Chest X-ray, AP view. Patient: 6 years old, sex M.
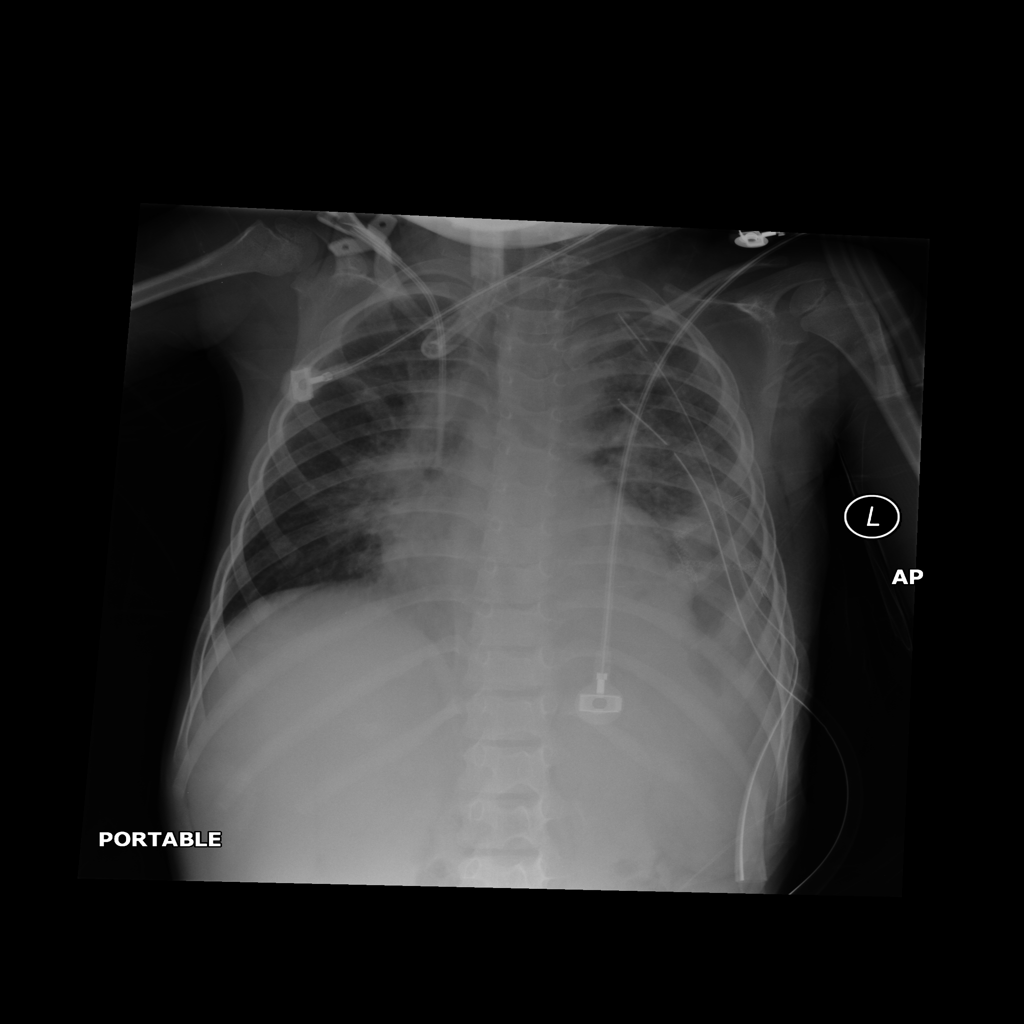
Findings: Atelectasis, Effusion, Infiltration